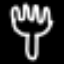
Label: fork